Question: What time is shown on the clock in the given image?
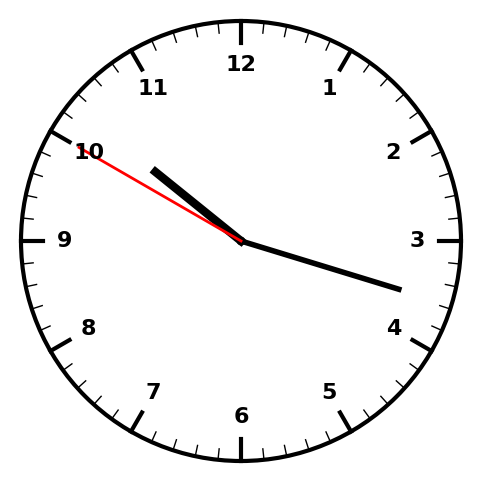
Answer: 10:17:50